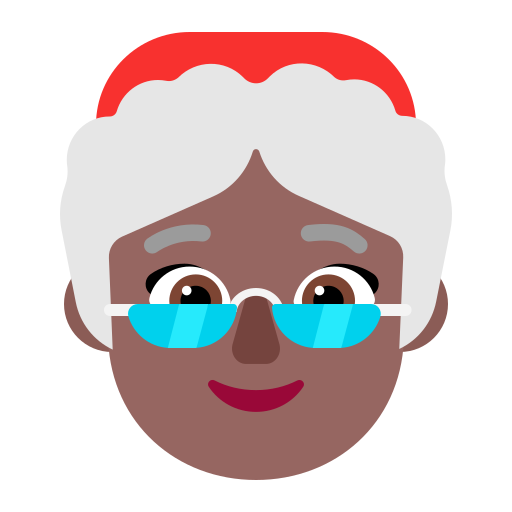
mrs claus flat  dark